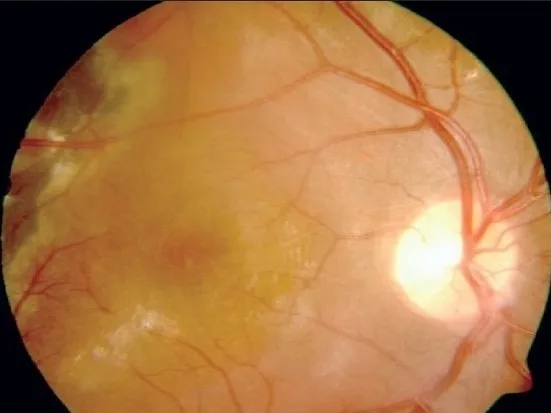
Pre-injection fundus photograph (30 deg) with marked macular edema.
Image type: ophthalmic_imaging (fundus_photograph)